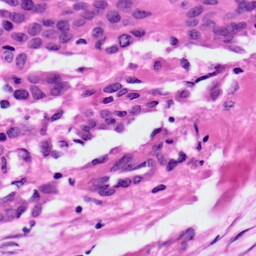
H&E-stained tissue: Ovarian